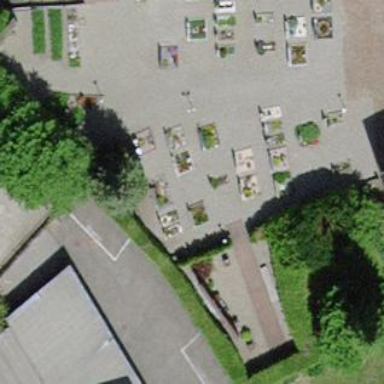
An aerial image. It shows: Cemetery.